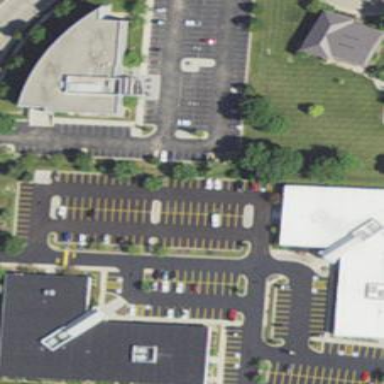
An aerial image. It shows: Parking area with surface.